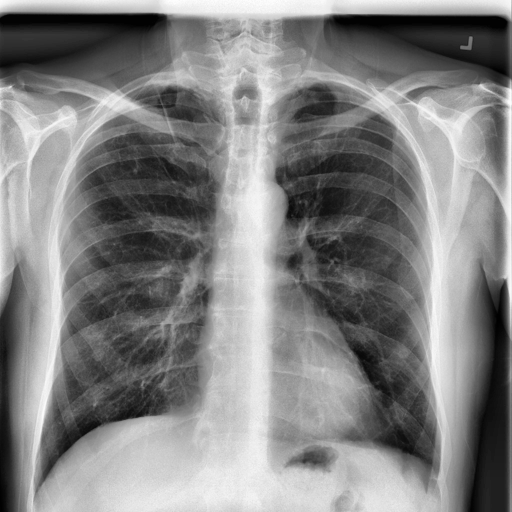
Finding: NORMAL